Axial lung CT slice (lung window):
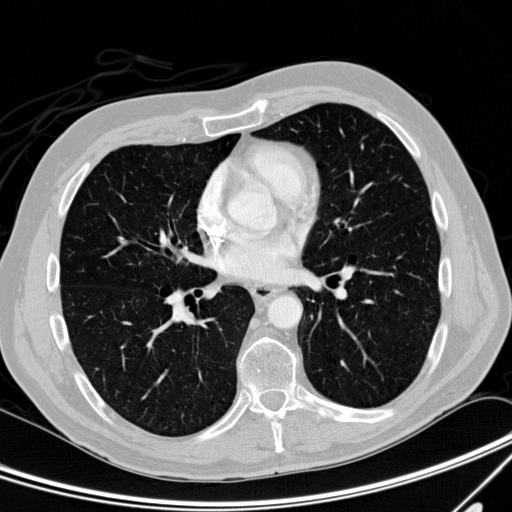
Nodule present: no